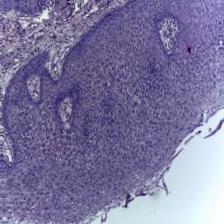
Diagnosis: OSCC